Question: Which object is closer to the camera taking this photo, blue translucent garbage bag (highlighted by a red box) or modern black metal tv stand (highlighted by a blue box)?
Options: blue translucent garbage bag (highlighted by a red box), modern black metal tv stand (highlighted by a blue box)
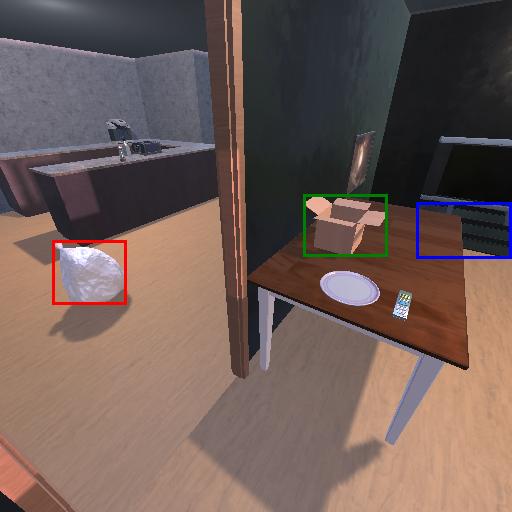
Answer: blue translucent garbage bag (highlighted by a red box)